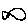
Label: fish